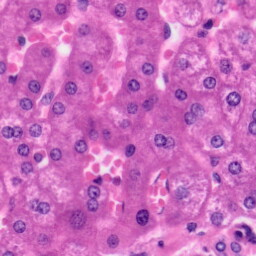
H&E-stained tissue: Liver